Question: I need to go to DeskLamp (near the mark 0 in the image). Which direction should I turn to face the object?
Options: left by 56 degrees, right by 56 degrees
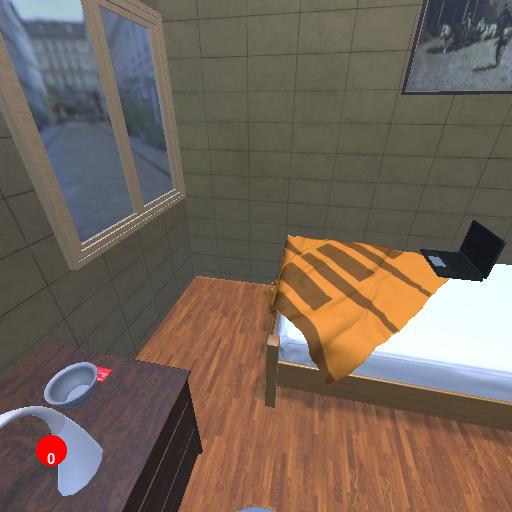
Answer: left by 56 degrees